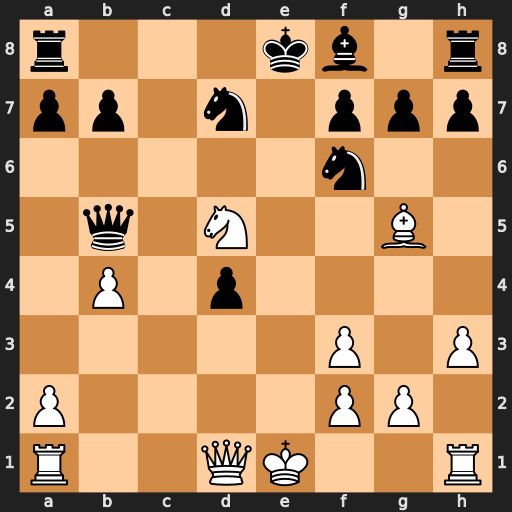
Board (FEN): r3kb1r/pp1n1ppp/5n2/1q1N2B1/1P1p4/5P1P/P4PP1/R2QK2R
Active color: w
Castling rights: KQkq
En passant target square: -
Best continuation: Nc7+ Kd8 Nxb5